Question: I am unable to open Eclipse IDE. The error displayed is as below

Any idea what could be the reason? And how do I solve this??
: I ran CCleaner recently (any registry issue??) and I got error executing my open Eclispe project. On restarting I get this issue. Is re-installation going to help? Am going to do that and update result here. And I would really like to know what caused this for future precautions.
: Same error for new installation. But this time got error regarding lauching JVM and missing dlls so going to reinstall Java.
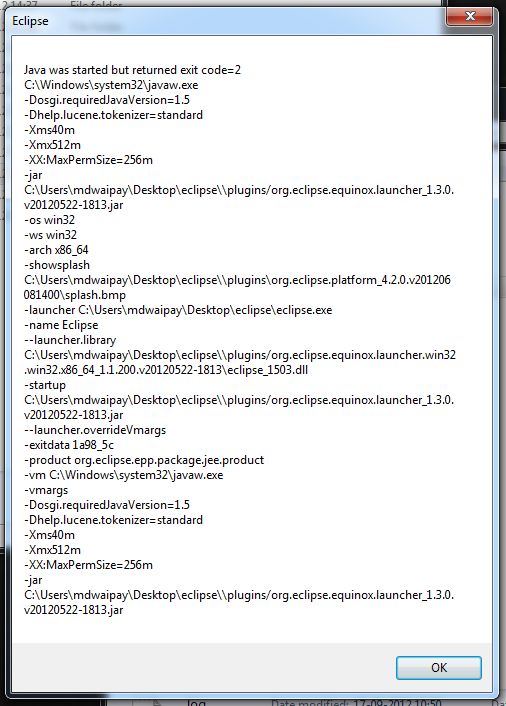
Answer: Unable to understand what might be the exact problem , still giving it a shot.
Did you go through this URL <URL>
Appears to be the same issue , resetting JAVA_HOME and PATH solved the issue for him